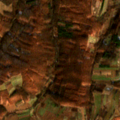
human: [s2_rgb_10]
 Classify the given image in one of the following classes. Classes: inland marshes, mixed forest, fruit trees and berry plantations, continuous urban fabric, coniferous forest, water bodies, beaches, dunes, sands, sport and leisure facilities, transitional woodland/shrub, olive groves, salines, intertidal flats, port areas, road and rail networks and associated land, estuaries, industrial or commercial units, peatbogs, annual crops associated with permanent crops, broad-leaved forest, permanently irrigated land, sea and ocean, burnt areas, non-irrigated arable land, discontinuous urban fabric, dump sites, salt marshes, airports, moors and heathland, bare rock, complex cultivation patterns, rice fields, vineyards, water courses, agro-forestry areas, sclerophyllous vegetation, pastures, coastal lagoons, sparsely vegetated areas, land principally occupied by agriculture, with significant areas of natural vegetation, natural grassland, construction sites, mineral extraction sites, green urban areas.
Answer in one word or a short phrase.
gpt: non-irrigated arable land, complex cultivation patterns, land principally occupied by agriculture, with significant areas of natural vegetation, broad-leaved forest